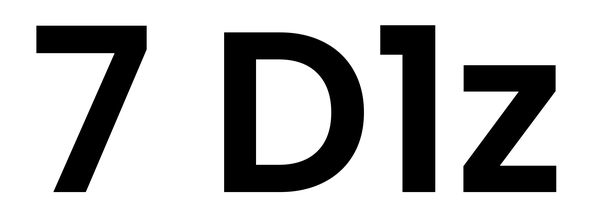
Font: Poppins-SemiBold